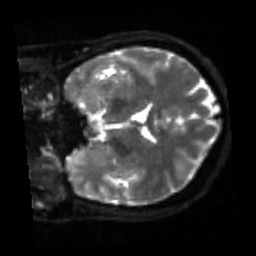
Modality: sbref
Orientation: coronal
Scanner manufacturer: siemens
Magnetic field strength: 3 T
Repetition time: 4 s
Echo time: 0.0594 s